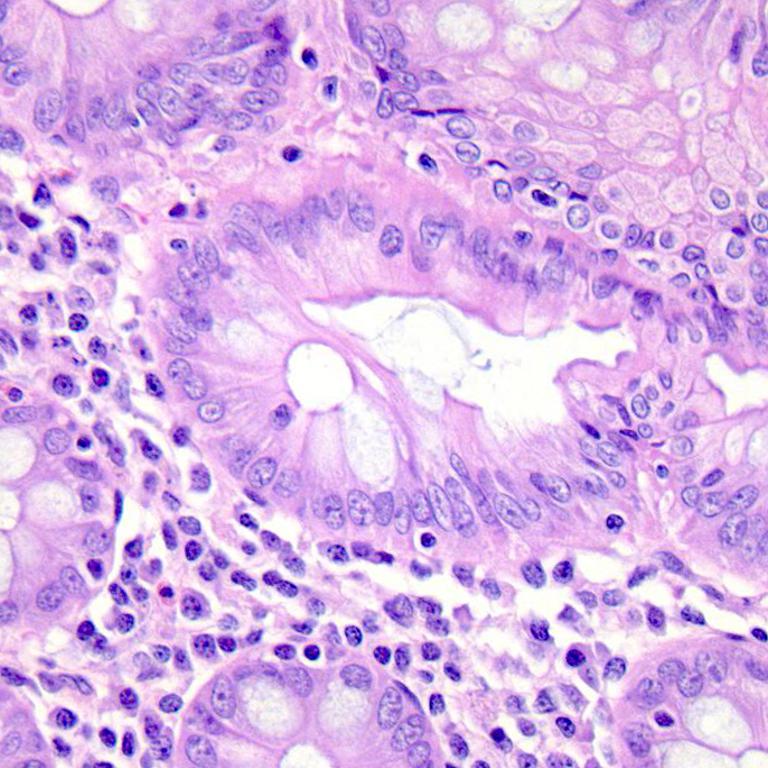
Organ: colon
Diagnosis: benign